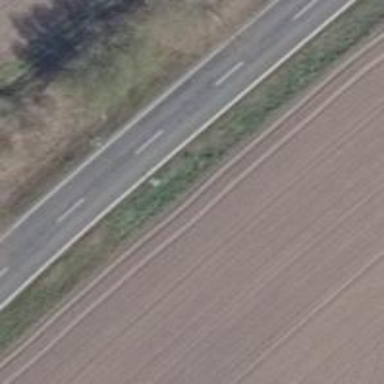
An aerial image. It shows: Secondary road.